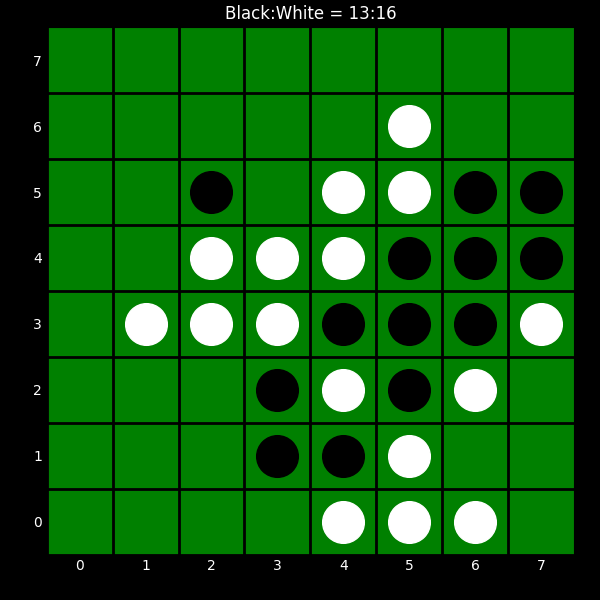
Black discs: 13
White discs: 16